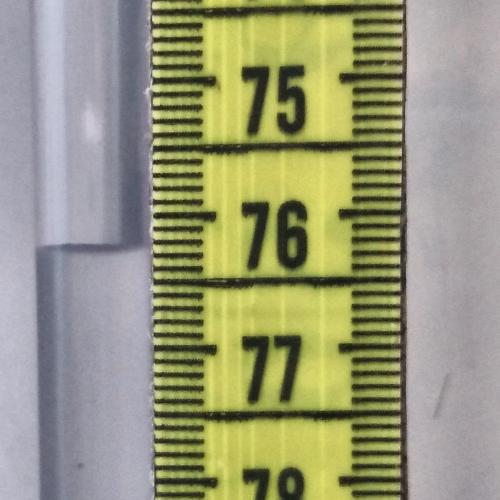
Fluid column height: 76.2 cm